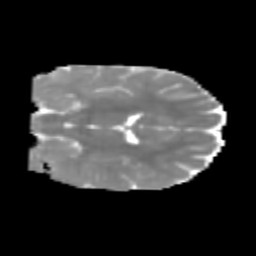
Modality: MD
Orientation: coronal
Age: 6
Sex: male
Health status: healthy